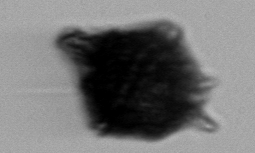
Label: Gonyaulax